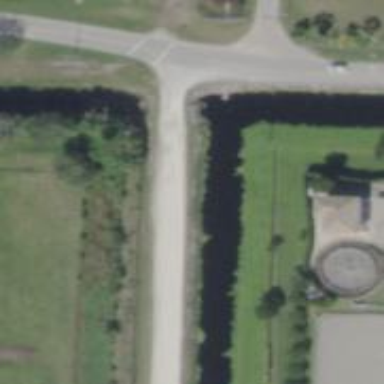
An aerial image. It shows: Bridleway.